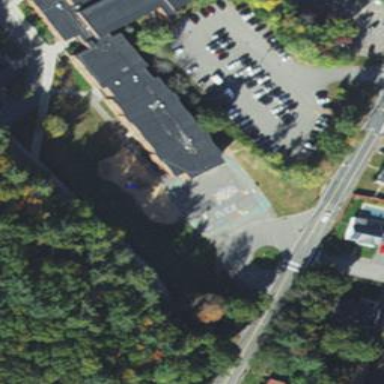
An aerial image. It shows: Playground area for leisure land.